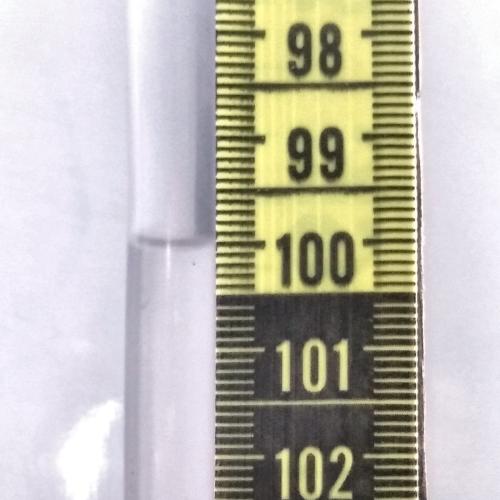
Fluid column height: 100.0 cm